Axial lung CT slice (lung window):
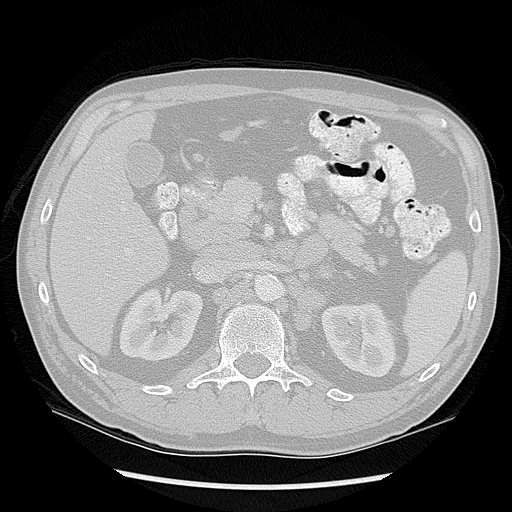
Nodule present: no